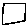
Label: square